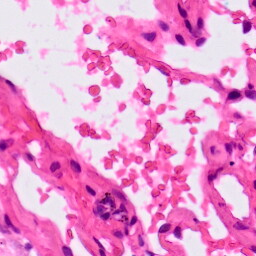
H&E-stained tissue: Lung